Question: I am trying to load some images in a scrollable pane. But for some reason it is not showing up. Here is my piece of code to add Images.
'''
private JFileChooser fileChooser = new JFileChooser(){
@Override
public void approveSelection(){
File files[] = fileChooser.getSelectedFiles();
JPanel panel = new JPanel(new GridLayout(files.length, 1));
for(int lop=0; lop< files.length; lop++){
BufferedImage image = null;
try {
image = ImageIO.read(files[lop]);
} catch (IOException ex) {}
BufferedImage img = new BufferedImage(100, 100, 1);
Graphics2D g = img.createGraphics();
g.drawImage(image, 0, 0, 100, 100, null);
g.dispose();
ImageIcon icon = new ImageIcon(img);
JLabel lable = new JLabel(icon);
panel.add(lable);
}
jScrollPane1.getViewport().add(panel);
super.approveSelection();
}
};
'''
Using above fileCHooser, I select some images to load in a vertical scrollPane, somehow, scrollPane horizontal scroller shows up change in length, but there are no contents in the scrollpane. Please check following screenshot. under the title of Shapes: you will see an empty container with extended scrollbars

regards,
Aqif Hamid
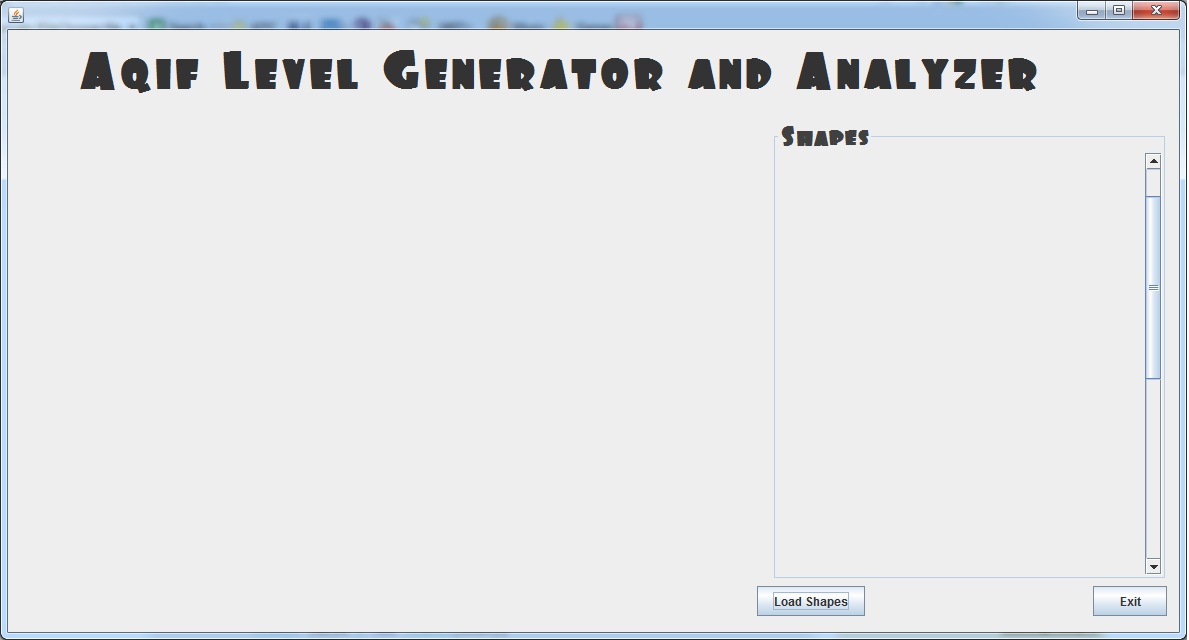
Answer: The problem is with this line of code:
'''
jScrollPane1.getViewport().add(new JFrame().add(panel));
'''
Why do you create a JFrame?
You should just create the JScrollPane like this:
'''
jScrollPane = new JScrollPane(panel);
'''
Or set the view of the scrollpane like this:
'''
jScrollpane.setViewportView(panel);
'''
Also, you should just use 'panel.add(lable)'. The GridLayout will put the label at the appropriate location.
And you should not ignore exceptions. Transform the empty catch block to:
'''
try {
image = ImageIO.read(files[lop]);
}
catch (IOException ex) {
throw new RuntimeException(ex);
}
'''